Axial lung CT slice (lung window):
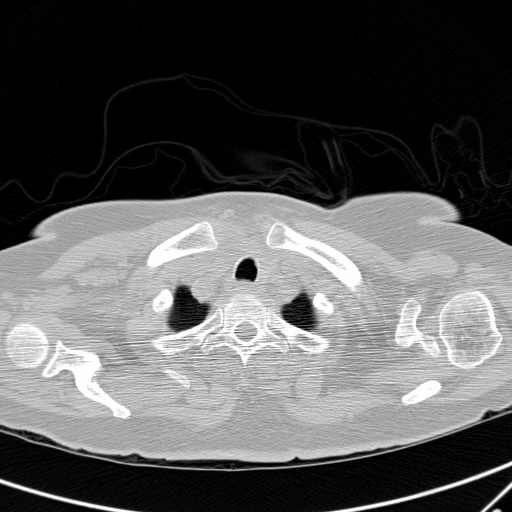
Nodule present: no